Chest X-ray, AP view. Patient: 33 years old, sex M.
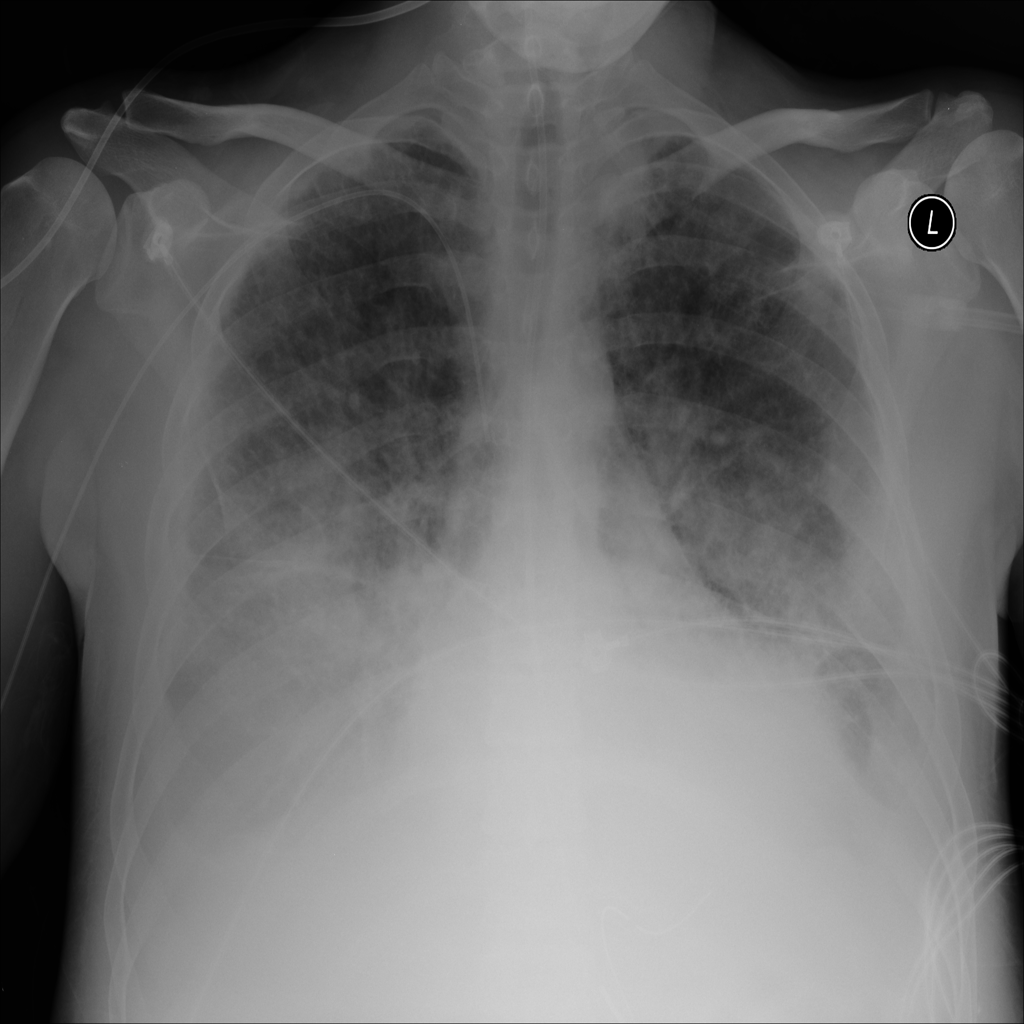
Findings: Consolidation, Effusion